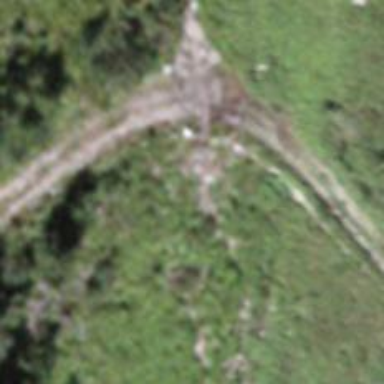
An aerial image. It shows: Culvert tunnel.